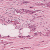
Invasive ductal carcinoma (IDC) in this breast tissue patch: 1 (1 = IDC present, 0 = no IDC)